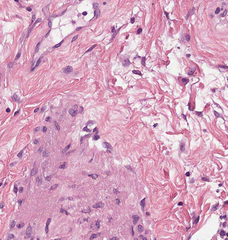
Tumor epithelial tissue: no
Tumor-associated stroma tissue: yes
Normal tissue: no